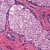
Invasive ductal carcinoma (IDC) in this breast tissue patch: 0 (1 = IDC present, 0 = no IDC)